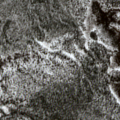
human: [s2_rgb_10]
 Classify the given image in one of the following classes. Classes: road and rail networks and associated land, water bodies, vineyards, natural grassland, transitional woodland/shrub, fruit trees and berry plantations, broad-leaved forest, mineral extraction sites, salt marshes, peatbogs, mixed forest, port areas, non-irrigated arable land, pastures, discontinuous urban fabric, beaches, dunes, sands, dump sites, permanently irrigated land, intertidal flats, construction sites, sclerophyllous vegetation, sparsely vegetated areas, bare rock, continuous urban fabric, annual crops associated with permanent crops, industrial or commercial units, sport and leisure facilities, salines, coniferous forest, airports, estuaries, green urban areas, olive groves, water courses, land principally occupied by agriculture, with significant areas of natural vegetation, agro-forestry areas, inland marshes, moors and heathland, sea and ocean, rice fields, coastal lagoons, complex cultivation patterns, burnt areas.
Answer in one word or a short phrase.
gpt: coniferous forest, peatbogs